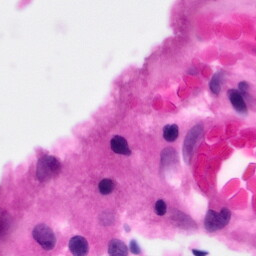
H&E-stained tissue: Pancreatic